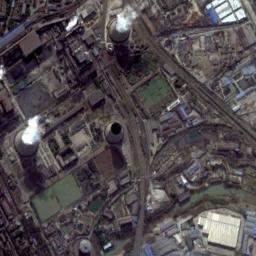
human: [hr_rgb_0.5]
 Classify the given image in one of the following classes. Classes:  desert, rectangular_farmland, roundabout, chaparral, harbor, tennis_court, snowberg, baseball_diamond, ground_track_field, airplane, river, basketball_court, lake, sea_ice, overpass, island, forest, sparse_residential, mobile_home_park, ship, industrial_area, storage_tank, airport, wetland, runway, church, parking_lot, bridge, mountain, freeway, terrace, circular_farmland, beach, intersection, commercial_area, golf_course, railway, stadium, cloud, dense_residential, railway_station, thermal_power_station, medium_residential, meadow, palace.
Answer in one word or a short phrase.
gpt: thermal_power_station